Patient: sex F, age 49
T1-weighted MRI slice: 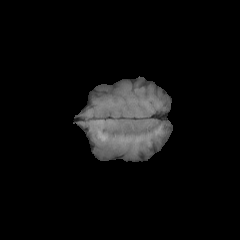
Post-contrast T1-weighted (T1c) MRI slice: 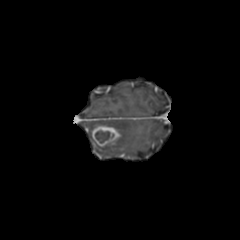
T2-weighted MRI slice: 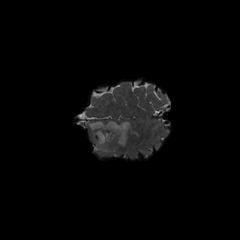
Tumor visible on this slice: yes
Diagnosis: Glioblastoma, IDH-wildtype
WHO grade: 4